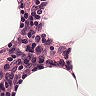
Metastatic tissue present: no